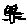
Label: tree